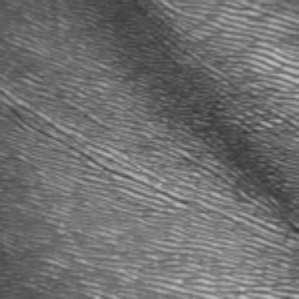
Label: frost